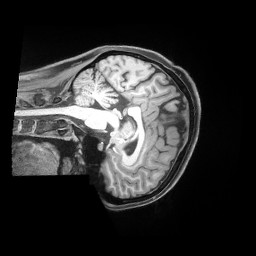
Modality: T1w
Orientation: sagittal
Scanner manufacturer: siemens
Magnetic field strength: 3 T
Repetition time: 2.53 s
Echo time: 0.00169 s